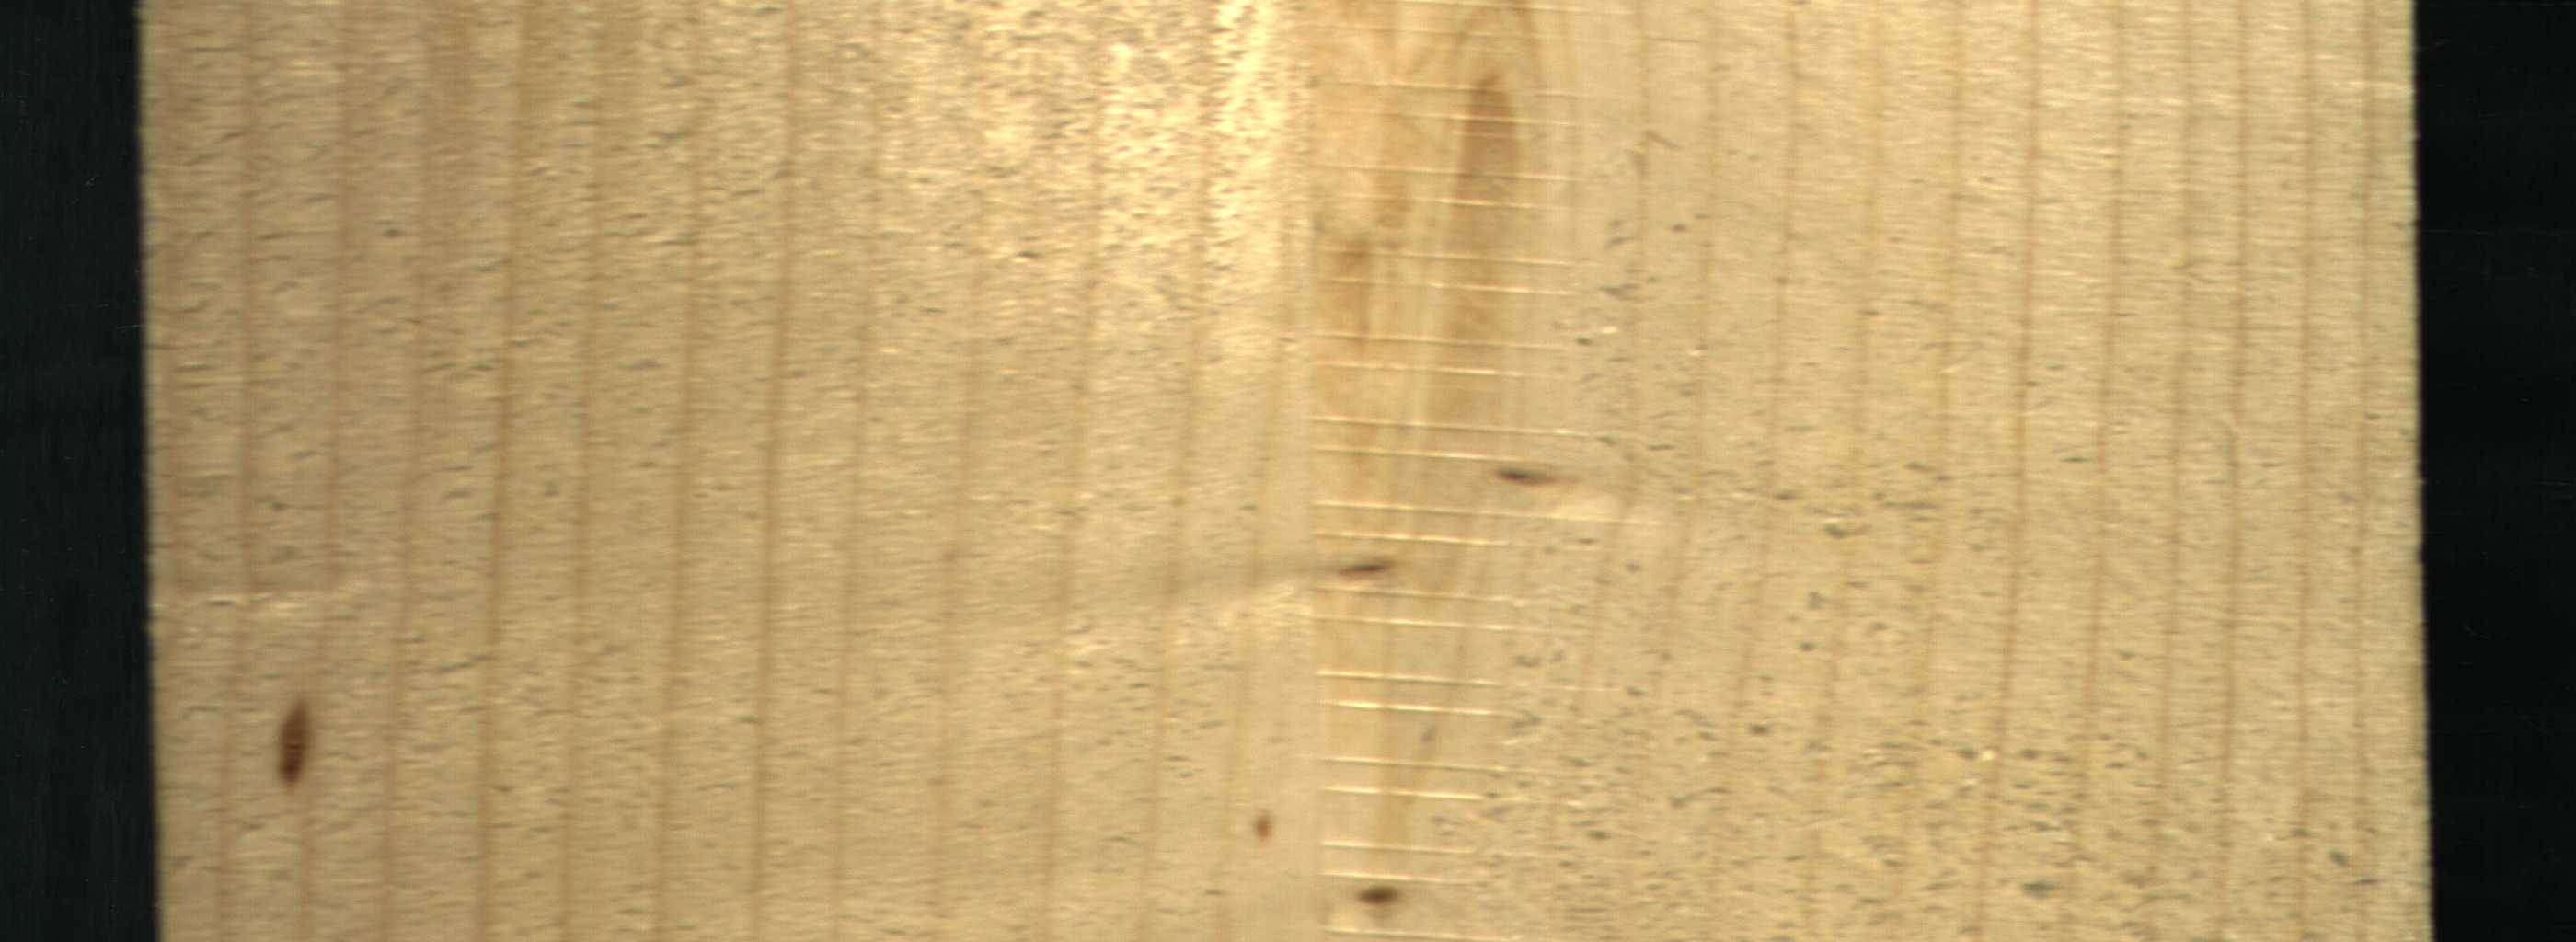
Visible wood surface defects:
resin
Live_Knot
Live_Knot
Live_Knot